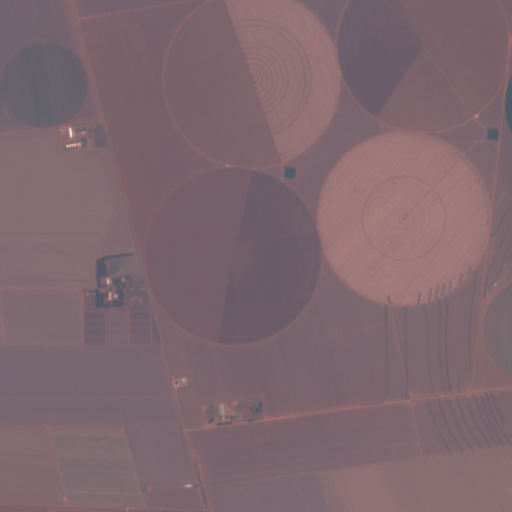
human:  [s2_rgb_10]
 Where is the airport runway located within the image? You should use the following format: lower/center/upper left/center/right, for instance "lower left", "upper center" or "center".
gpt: The airport runway is located in the lower center of the image.
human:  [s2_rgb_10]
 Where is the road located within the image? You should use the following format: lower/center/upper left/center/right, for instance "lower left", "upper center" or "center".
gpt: There is no road in the image.